Question: I am trying to use the plupload flash widget as it works in all browsers for multiple image upload.
For every image I want my users to select a property from a dropdown box. As every image used in my site represents a property image type ex- rear image, side image, front image etc.. these options will be in the dropdown.
I would like to know, if I can dynamically inject a dropdown to pluploader.
Here is an image to see as how exactly I would like to have the drop down box for every image.

<URL>
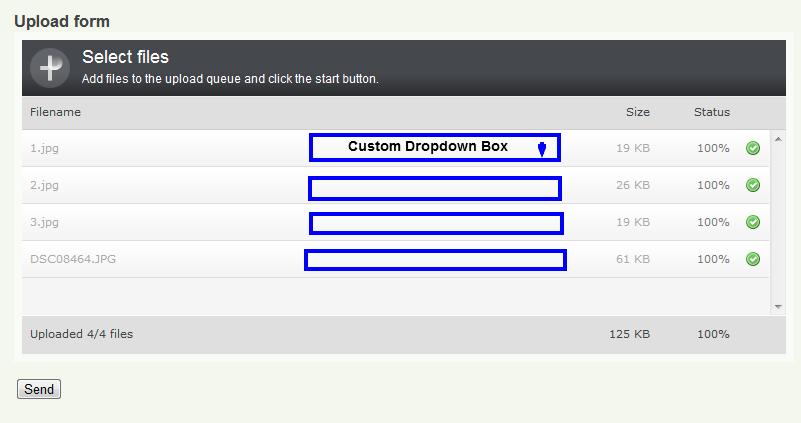
Answer: Upon inspection of the jQuery queue element it is easy enough to determing how to inject your dropdown box into the DOM.

Because it is based on <URL> you can simply use something like..
'''
$('#uploader_filelist li').each(function(index,data){
$(this, '#plupload_file_name').append('<html>Your html here</html>');
});
'''
That is a very simple sample but that is how you would inject markup dynamically into the queue.
The problem is when you do it? And how to identify it later. With this you need to go back to the <URL> to the following:
- -
And you will need to handle chunks in the script as well as the uplaod handler you are using to retrieve the dropdown value using 'multipart_params' that get set on each chunk uploaded.
Adding the drop down is easy, making sure the process is handled all the way around is another problem and can take some time to perfect.